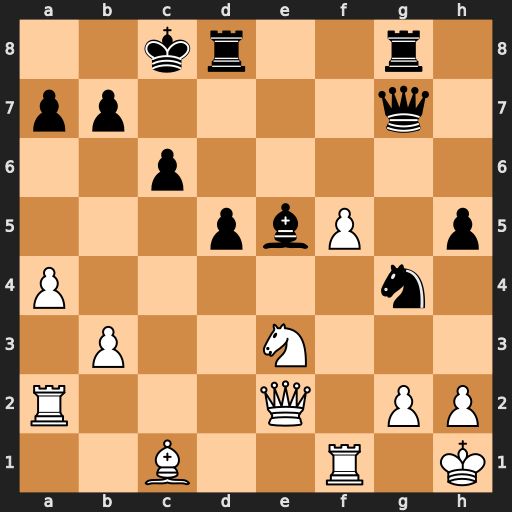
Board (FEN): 2kr2r1/pp4q1/2p5/3pbP1p/P5n1/1P2N3/R3Q1PP/2B2R1K
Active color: w
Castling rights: -
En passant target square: -
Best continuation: Nxg4 hxg4 f6 Bxf6 Qe6+